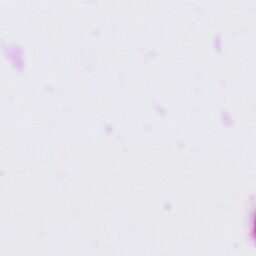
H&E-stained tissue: Tonsil